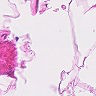
Metastatic tissue present: no